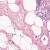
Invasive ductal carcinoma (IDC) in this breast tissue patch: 0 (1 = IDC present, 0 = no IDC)